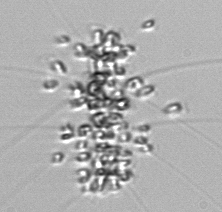
Label: Chaetoceros_didymus_TAG_external_flagellate